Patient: sex F, age 78
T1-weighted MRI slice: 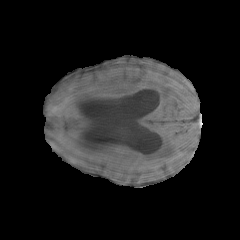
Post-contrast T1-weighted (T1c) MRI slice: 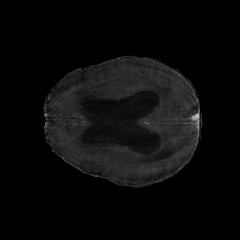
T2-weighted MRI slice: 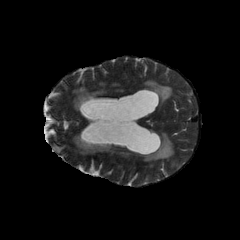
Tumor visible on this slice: yes
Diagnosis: Glioblastoma, IDH-wildtype
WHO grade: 4